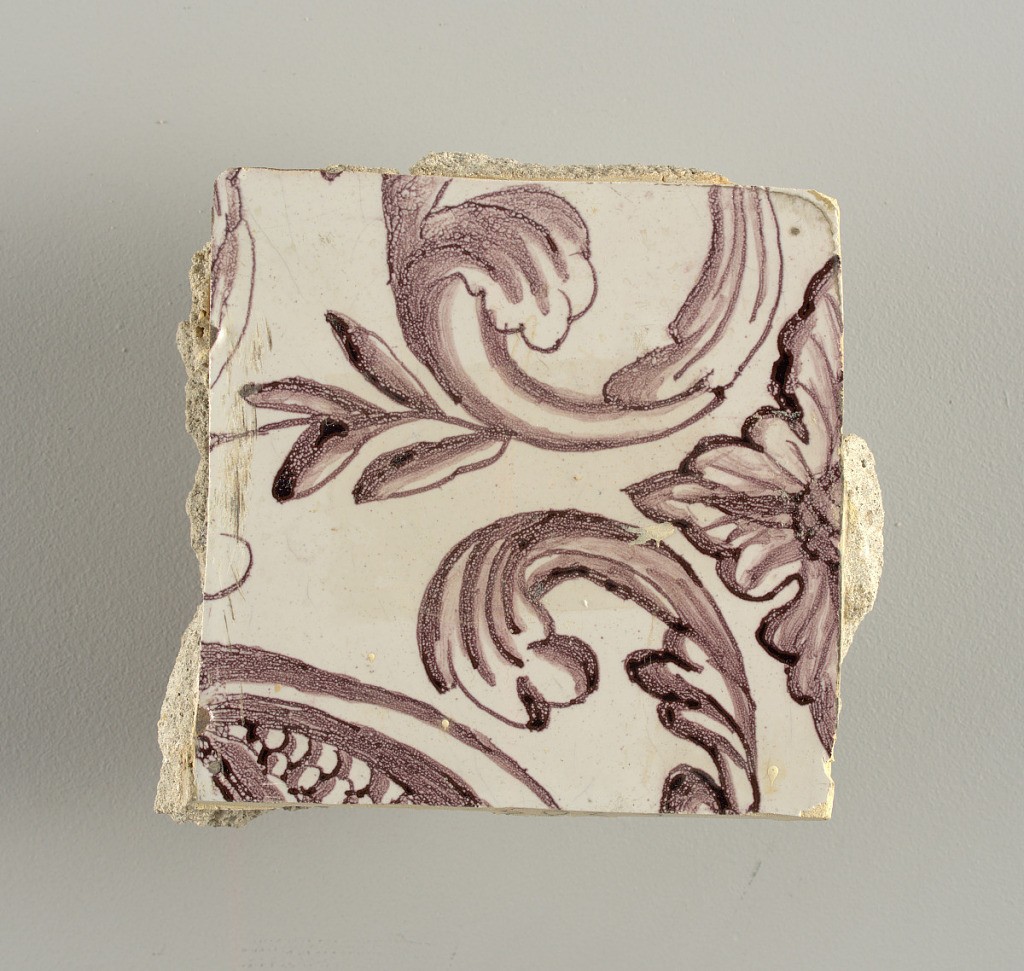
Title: Wall facing
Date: ca. 1725
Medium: Tin-glazed earthenware, underglaze
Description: Horizontal rectangle.  Thirty-seven tiles wide and twenty-one high with opening for door or window nineteen and one-half tiles high and twelve wide.  To left and right of opening, centered canopy above. Left, woman representing Hope, right, a sculputure urn.  Centered above opening, a mascaron.  Arabesque design of foliage.